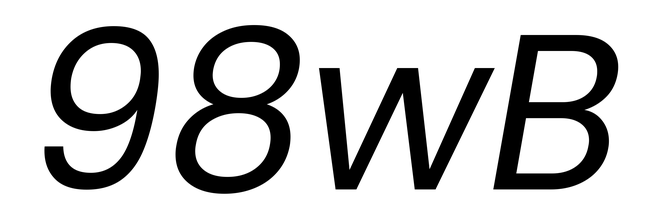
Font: Poppins-Italic